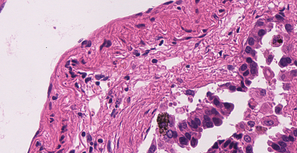
Tumor epithelial tissue: yes
Tumor-associated stroma tissue: yes
Normal tissue: no